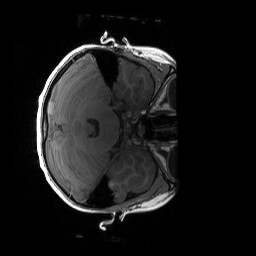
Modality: T1w
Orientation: axial
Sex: male
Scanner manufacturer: siemens
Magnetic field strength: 3 T
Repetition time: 1.9 s
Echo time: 0.00243 s